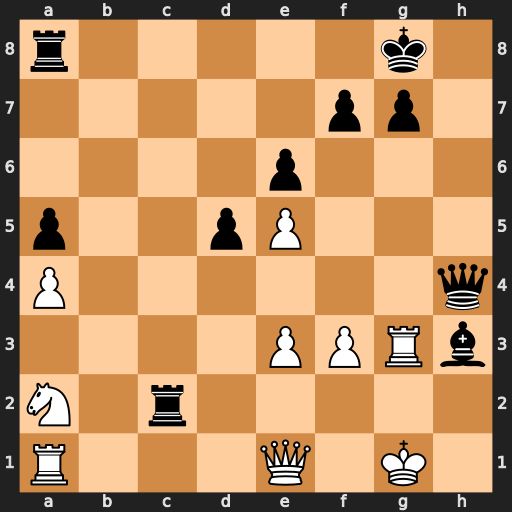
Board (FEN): r5k1/5pp1/4p3/p2pP3/P6q/4PPRb/N1r5/R3Q1K1
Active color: w
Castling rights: -
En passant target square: -
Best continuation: Rxg7+ Kxg7 Qxh4